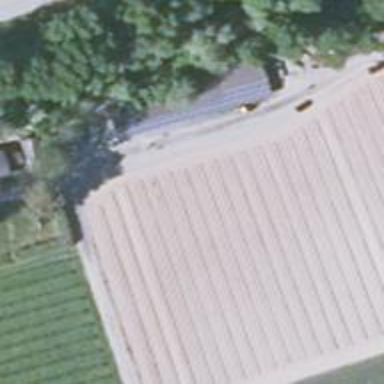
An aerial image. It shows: Farmyard area.